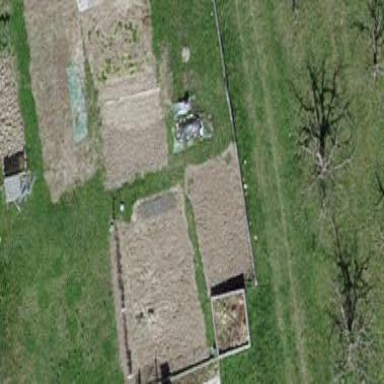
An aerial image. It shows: Area designated for allotments.